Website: macys
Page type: customer-info-address
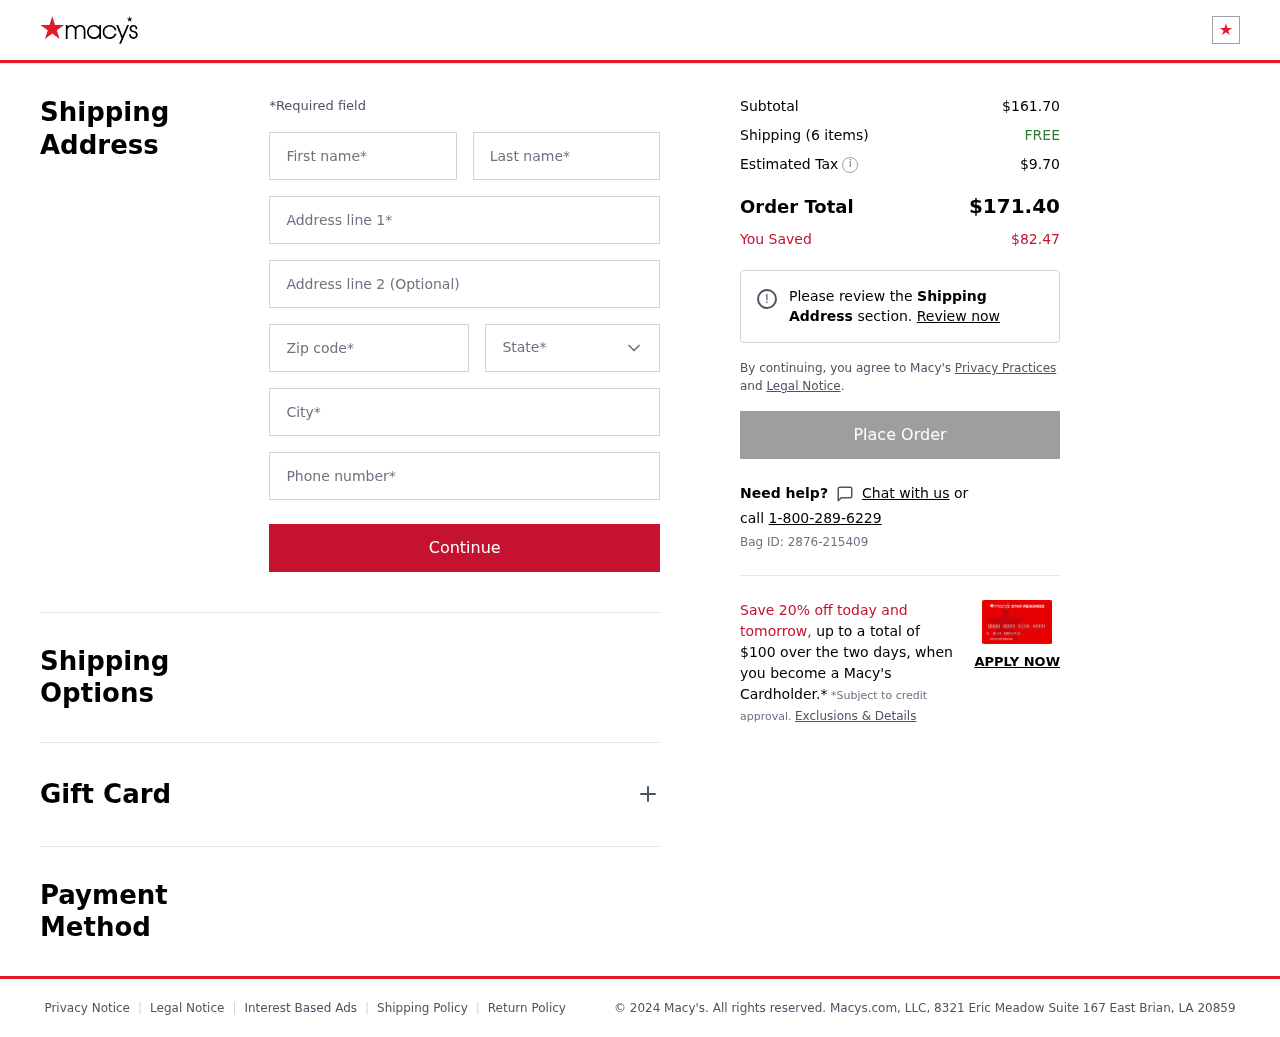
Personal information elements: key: PII_CITY
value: East Brian
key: PII_FIRSTNAME
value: Rebecca
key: PII_LASTNAME
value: Weiss
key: PII_PHONE
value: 9218856070
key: PII_POSTCODE
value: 20859
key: PII_STATE
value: Louisiana
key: PII_STREET
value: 8321 Eric Meadow Suite 167
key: PII_STREET2
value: Apt. 321
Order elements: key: ORDER_SUBTOTAL
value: $161.70
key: ORDER_NUM_ITEMS
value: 6
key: ORDER_SHIPPING_COST
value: FREE
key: ORDER_TAX
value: $9.70
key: ORDER_TOTAL
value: $171.40
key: ORDER_SAVINGS
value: $82.47
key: ORDER_BAG_ID
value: Bag ID: 2876-215409